Question: To optimize my application, I create a SharedResourceDictionary. With this, I save about 250 mb of memory at run-time, so it works well.
My problem is in design-time, in Blend 4, I have no more access to my resource. To modify a template (witch is in my resource file), I usually right click on my control and I choose Edit Template --> Edit Current, like in this image:

I need to modify my template that way, it's 100x faster then to go in my resource file and find the good one... I have A LOT of resources...
My SharedResourceDictionary is implemented like this (found on the web):
'''
public class SharedResourceDictionary : ResourceDictionary
{
/// <summary>
/// Internal cache of loaded dictionaries
/// </summary>
public static Dictionary<Uri, ResourceDictionary> _sharedDictionaries =
new Dictionary<Uri, ResourceDictionary>();
/// <summary>
/// Local member of the source uri
/// </summary>
private Uri _sourceUri;
/// <summary>
/// Gets or sets the uniform resource identifier (URI) to load resources from.
/// </summary>
public new Uri Source
{
get
{
if (IsInDesignMode)
return base.Source;
return _sourceUri;
}
set
{
_sourceUri = value;
if (!_sharedDictionaries.ContainsKey(value))
{
// If the dictionary is not yet loaded, load it by setting
// the source of the base class
base.Source = value;
// add it to the cache
_sharedDictionaries.Add(value, this);
}
else
{
// If the dictionary is already loaded, get it from the cache
MergedDictionaries.Add(_sharedDictionaries[value]);
}
}
}
/// <summary>
/// Check if we are in Blend to prevent error
/// </summary>
public bool IsInDesignMode
{
get
{
return
(bool)
DependencyPropertyDescriptor.FromProperty(DesignerProperties.IsInDesignModeProperty,
typeof(DependencyObject)).Metadata.DefaultValue;
}
}
}
'''
Someone have an idea if there is a solution for this? I really want to keep this shared dictionary due to the memory improvement, but I also want to modify my resource easily...
Any clue will be appreciated. Thank you.
EDIT:
Doing this (SharedResourceDictionary), I also have an issue with static resource:
'''
Provide value on 'System.Windows.Markup.StaticResourceHolder' threw an exception.
'''
And when I change them to dynamic resource it works, or if I change the SharedResourceDictionary by a simple ResourceDictionary it also works. The project can compile but I cannot edit the resource without a modification as I said.
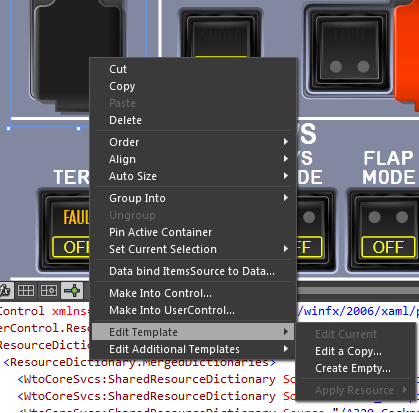
Answer: Are you compiling for .NET 4?
You might be hitting the bug where it fails to scan your ResourceDictionaries properly.
There's talk that you have to add your ResourceDictionaries at the the App.xaml level (in Application.Resources) level, and add a dummy default style.
This might not work for you as you seem to be adding your resources in your control.
<URL>
<URL>
<URL>
<URL>